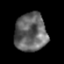
Tissue: prostate
Cell type: Epithelial cells
Senescence score: 0.2712
Nuclear area (px): 1206
Mean DAPI intensity: 100.846